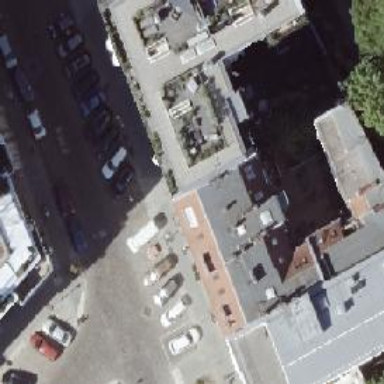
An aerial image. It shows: Café.